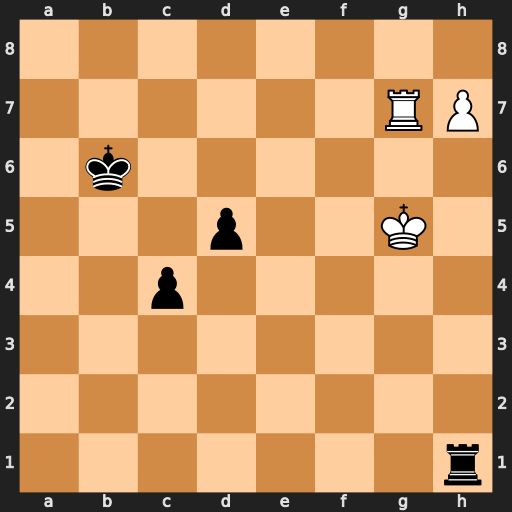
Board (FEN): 8/6RP/1k6/3p2K1/2p5/8/8/7r
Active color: w
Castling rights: -
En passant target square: -
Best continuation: Rg6+ Kc7 Rh6